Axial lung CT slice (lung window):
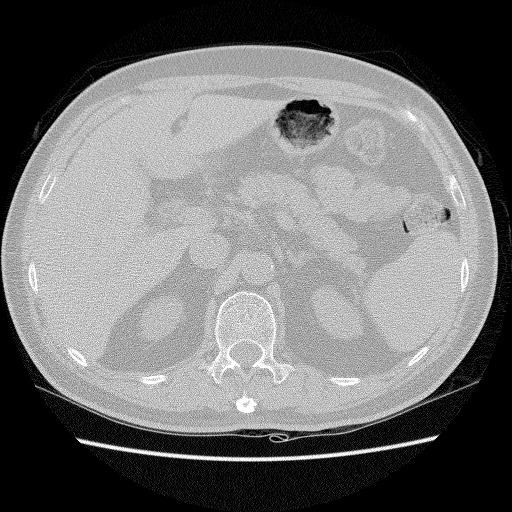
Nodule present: no